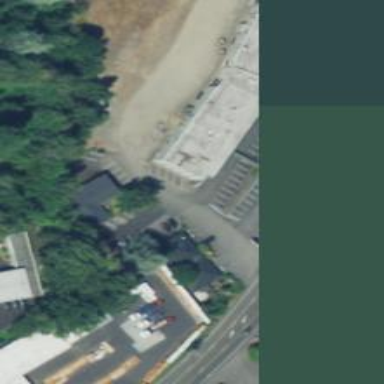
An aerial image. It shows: Commercial building.